Question: Anyone know why each 'width:xx%' on the table cells are not being used?
Looks like the first row may be set correctly, but the sizes in the second row are being ignored.
<URL>
'''
<table>
<tr>
<td style="width:80%;">A lot of text on 1 line</td>
<td style="width:20%">Text</td>
</tr>
<tr>
<td style="width:20%">
<label>Directory:</label>
</td>
<td style="width:80%">
<input id="directory" readonly="true" />
</td>
</tr>
</table>
'''

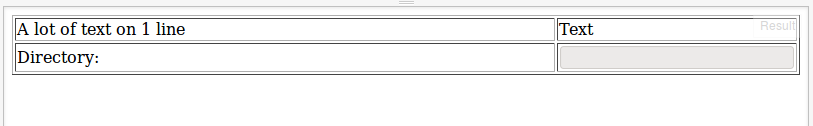
Answer: It's not possible any simply way. You can achive that only using more than 2 cells in row and group them.
'''
<table border="1" width="100%">
<col width="20%">
<col width="60%">
<col width="20%">
<tr>
<td colspan="2">A lot of text on 1 line</td>
<td>Text</td>
</tr>
<tr>
<td>
<label>Directory:</label>
</td>
<td colspan="2">
<input id="directory" readonly="true" />
</td>
</tr>
</table>
'''
<URL>
As you can see, for this case you need 3 cells with width 20%, 60% and 20%. If you have more rows, more cells or want to divide rows in other percentages, you always need to change the table structure.